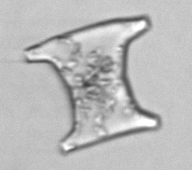
Label: Eucampia